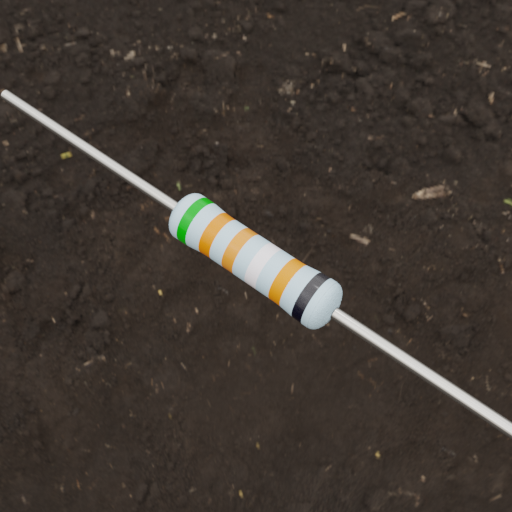
Resistor colour bands (in order): green, orange, orange, white, orange, black